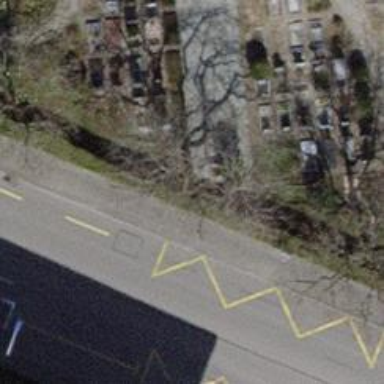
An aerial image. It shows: Bus stop with platform for public transport.